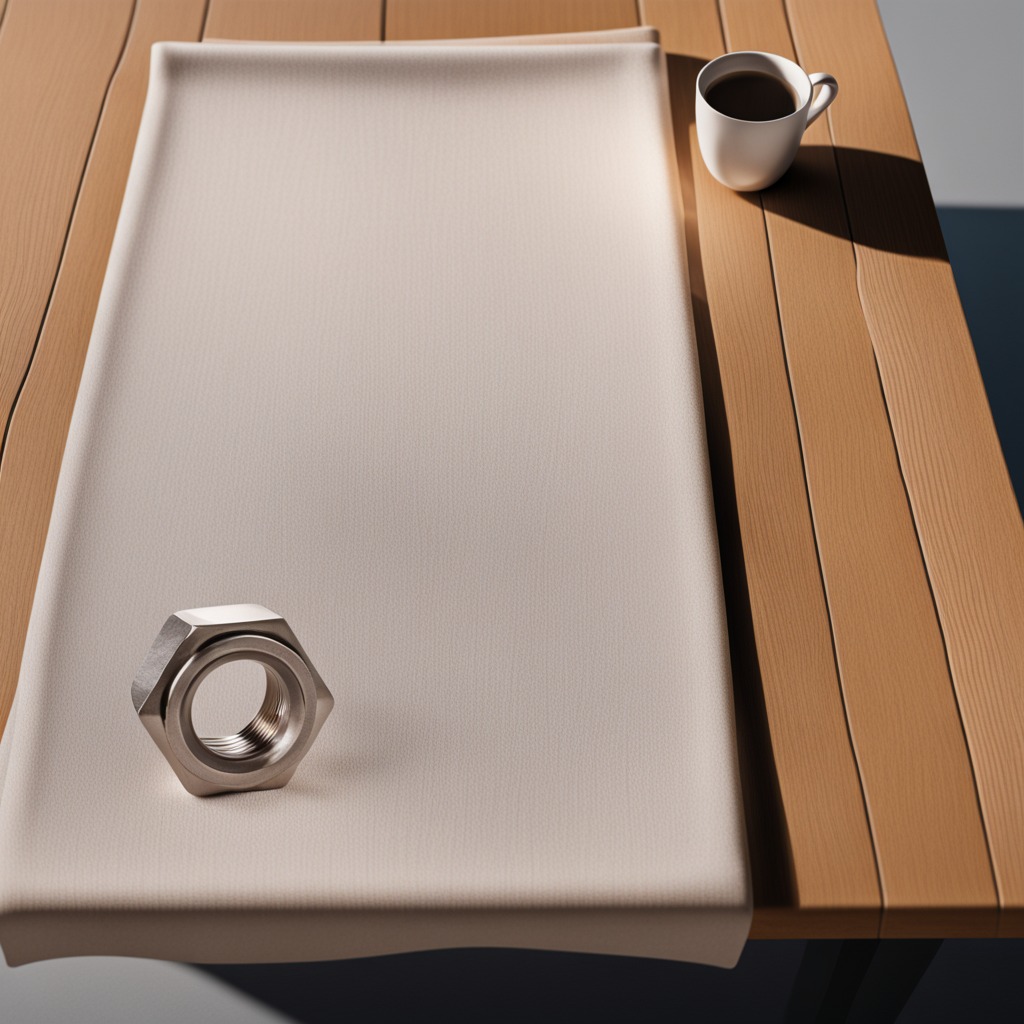
A metal nut lies on the wooden table.